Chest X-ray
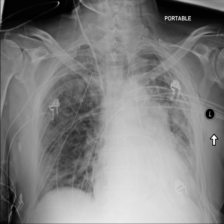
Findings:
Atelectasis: negative
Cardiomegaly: negative
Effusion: negative
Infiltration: positive
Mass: positive
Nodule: negative
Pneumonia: negative
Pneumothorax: positive
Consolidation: negative
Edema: negative
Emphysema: negative
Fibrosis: negative
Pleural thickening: negative
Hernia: negative